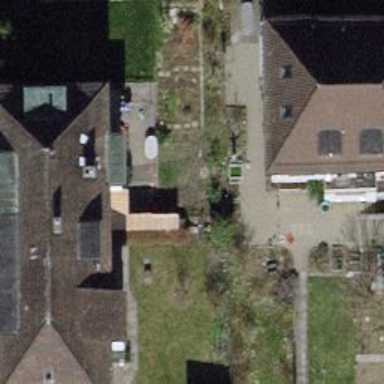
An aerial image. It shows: House with tiled roof.